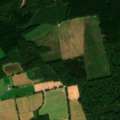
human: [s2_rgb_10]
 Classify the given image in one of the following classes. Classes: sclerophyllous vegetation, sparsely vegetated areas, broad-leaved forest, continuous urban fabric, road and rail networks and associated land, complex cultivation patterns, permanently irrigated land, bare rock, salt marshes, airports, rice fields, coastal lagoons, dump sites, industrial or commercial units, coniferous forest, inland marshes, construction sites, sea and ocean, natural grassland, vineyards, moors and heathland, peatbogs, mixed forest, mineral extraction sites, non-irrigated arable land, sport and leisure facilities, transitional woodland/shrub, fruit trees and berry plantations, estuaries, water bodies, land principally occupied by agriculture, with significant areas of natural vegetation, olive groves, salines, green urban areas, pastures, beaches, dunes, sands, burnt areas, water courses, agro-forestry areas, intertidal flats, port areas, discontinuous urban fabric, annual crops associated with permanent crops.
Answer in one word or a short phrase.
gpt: non-irrigated arable land, complex cultivation patterns, broad-leaved forest, coniferous forest, mixed forest